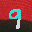
Label: 9